Field crop: maize
Growth stage: 2
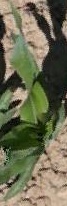
Species: maize